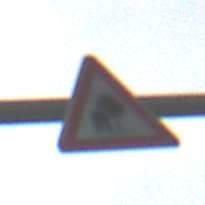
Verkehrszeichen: UnzureichendesLichtraumprofil
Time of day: MorningAfternoon
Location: Outdoor (Nature)
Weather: PartlyCloudy
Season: NotSpecified
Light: Natural